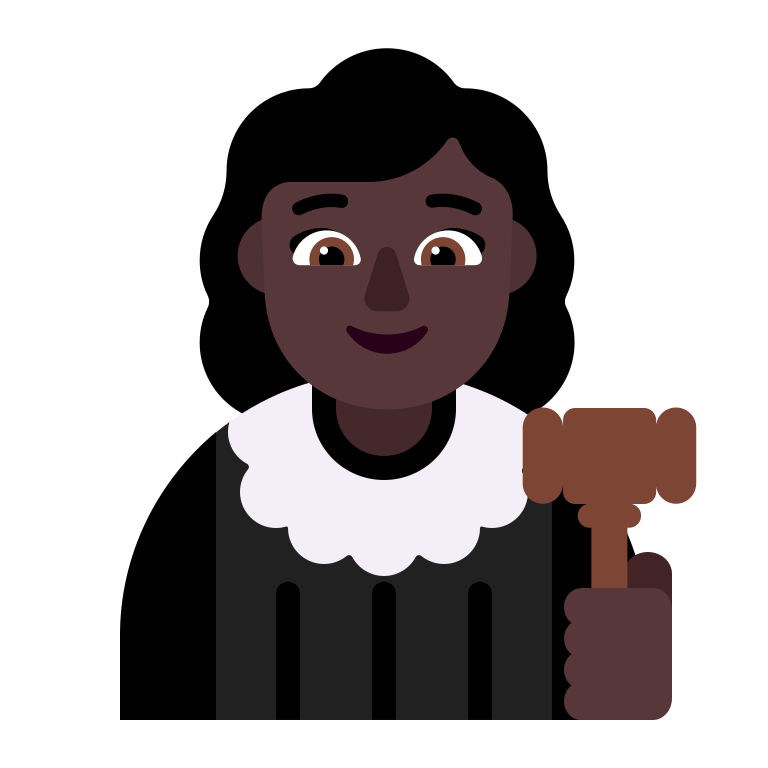
woman judge flat dark